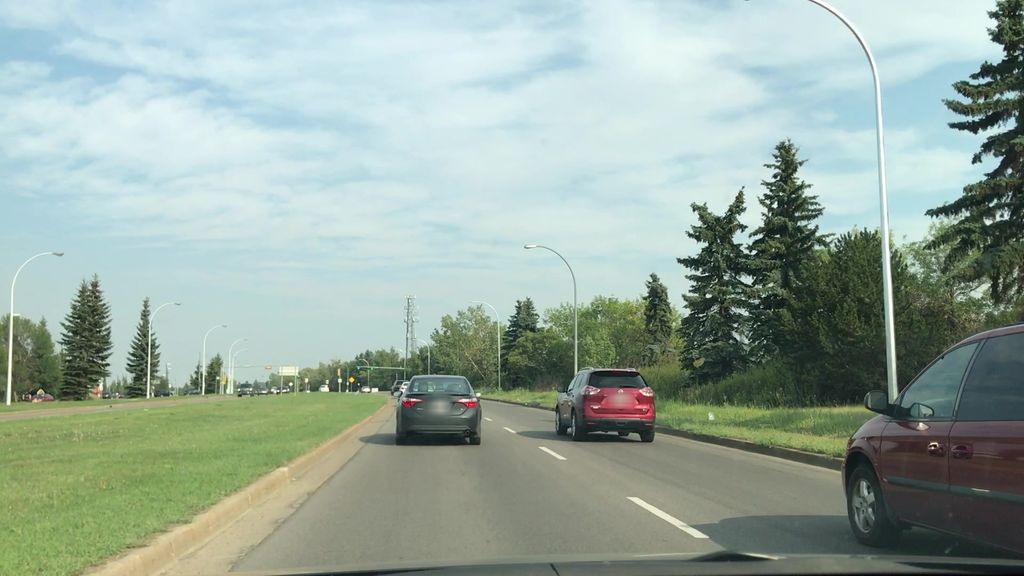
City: edmonton